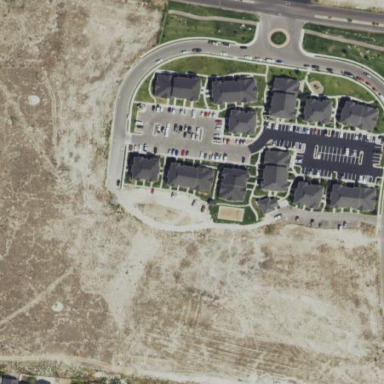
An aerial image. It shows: Residential area consisting of townhomes.